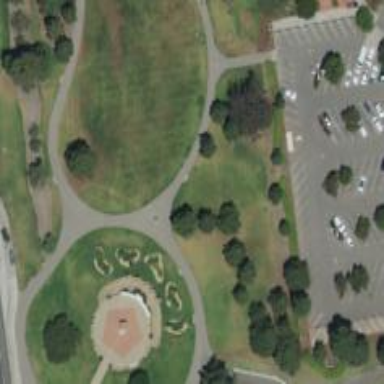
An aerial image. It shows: Memorial site with historic significance.